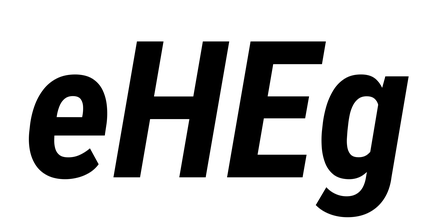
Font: Roboto-Italic_Condensed_Bold_Italic